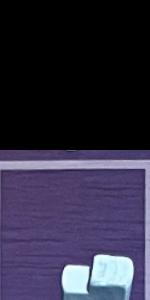
Label: Empty